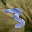
Label: 3